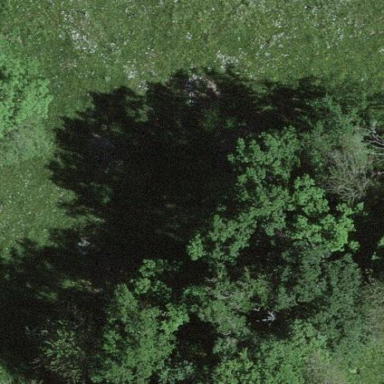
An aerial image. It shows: Forest area.